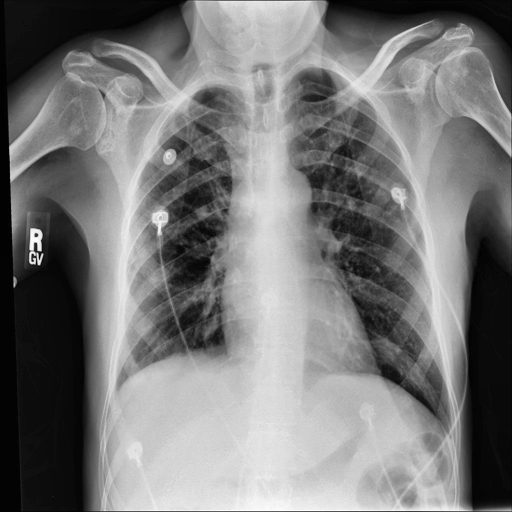
Finding: NORMAL